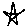
Label: star